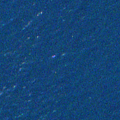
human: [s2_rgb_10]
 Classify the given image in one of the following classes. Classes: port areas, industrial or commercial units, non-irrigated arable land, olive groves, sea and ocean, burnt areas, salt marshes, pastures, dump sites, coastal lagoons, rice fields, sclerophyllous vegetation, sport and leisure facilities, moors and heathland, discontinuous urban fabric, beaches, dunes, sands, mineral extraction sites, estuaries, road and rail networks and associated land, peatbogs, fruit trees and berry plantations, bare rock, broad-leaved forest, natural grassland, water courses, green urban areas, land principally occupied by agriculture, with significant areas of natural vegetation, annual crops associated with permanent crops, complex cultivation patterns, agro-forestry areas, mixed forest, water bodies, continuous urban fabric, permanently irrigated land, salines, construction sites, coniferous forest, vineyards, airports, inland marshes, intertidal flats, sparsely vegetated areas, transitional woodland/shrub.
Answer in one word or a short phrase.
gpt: sea and ocean